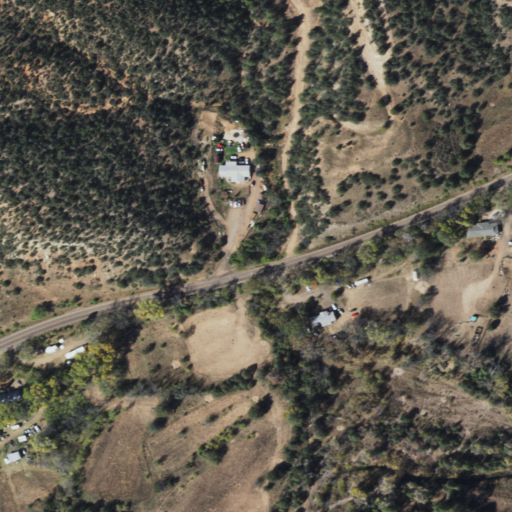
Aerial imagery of valley in Arizona named Y-thirtyone Canyon containing shrub, evergreen forest, open development, herbaceous wetlands, woody wetlands, and low intensity development